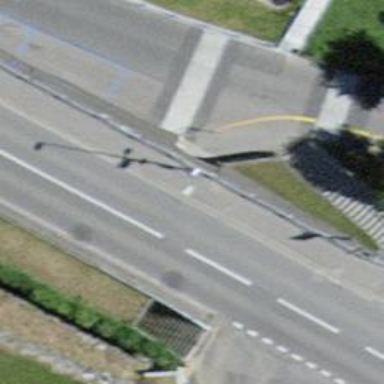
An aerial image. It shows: Paved footway.